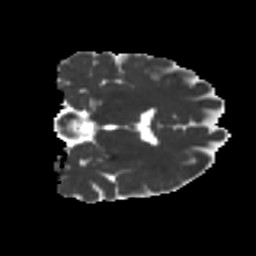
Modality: MD
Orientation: coronal
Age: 34
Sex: female
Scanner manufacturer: ge
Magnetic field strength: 3 T
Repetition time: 7.8 s
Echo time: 0.0606 s